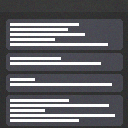
Screen state: on